Field crop: maize
Growth stage: 2
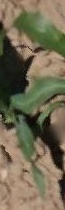
Species: maize